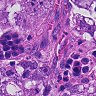
Metastatic tissue present: yes